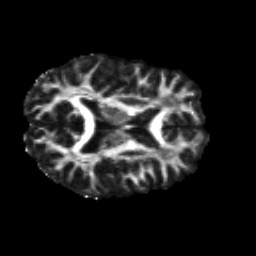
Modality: FA
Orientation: axial
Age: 30
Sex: male
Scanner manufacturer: siemens
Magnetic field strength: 3 T
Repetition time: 8.8 s
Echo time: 0.085 s